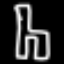
Label: chair